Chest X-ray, PA view. Patient: 24 years old, sex F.
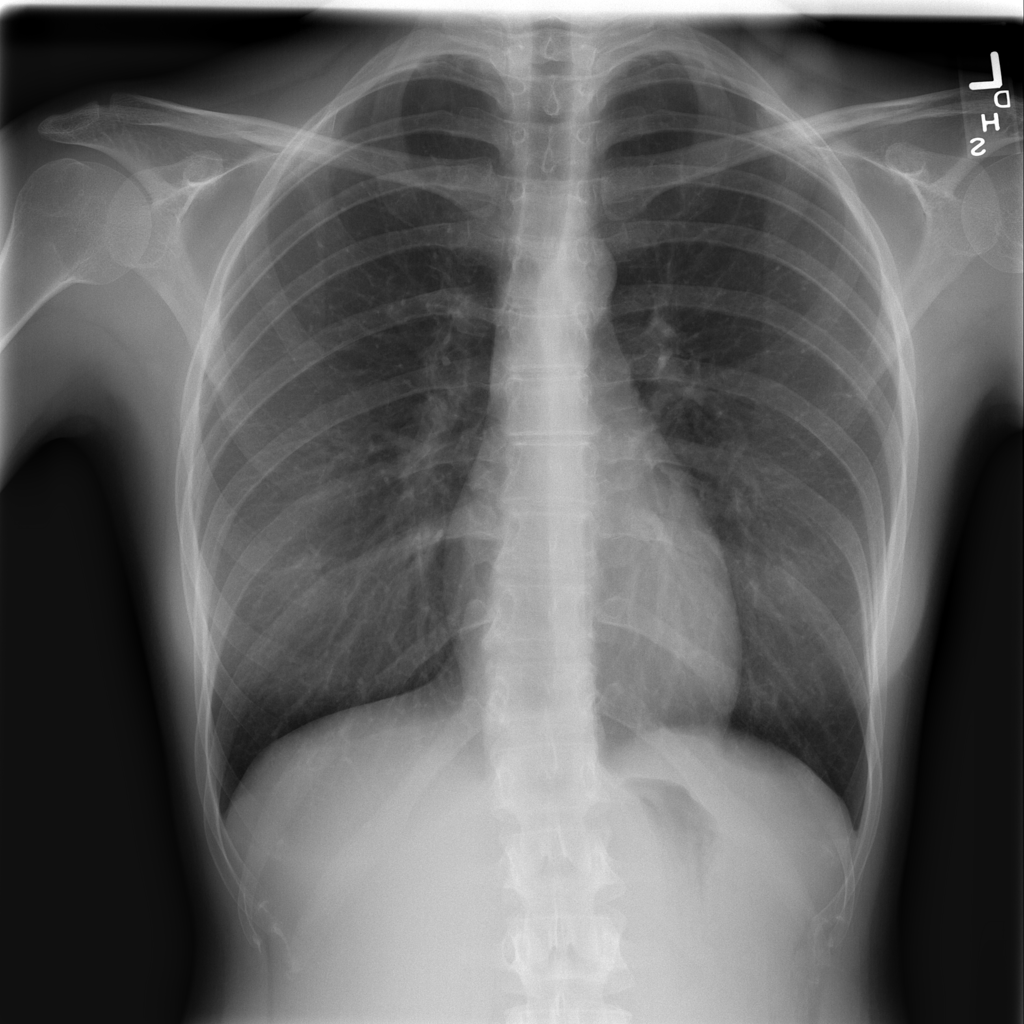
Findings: No Finding